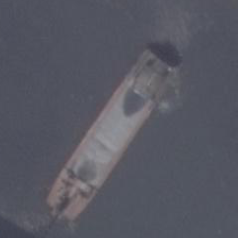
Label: civil